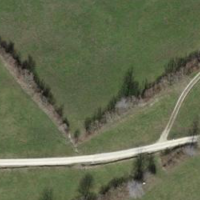
EUNIS habitat code: 24
Species observed at this site:
Pseudochorthippus parallelus
Chorthippus biguttulus